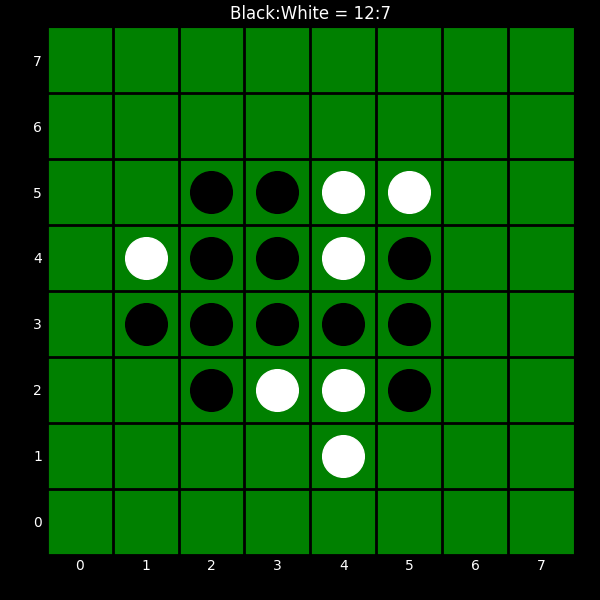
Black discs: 12
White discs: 7